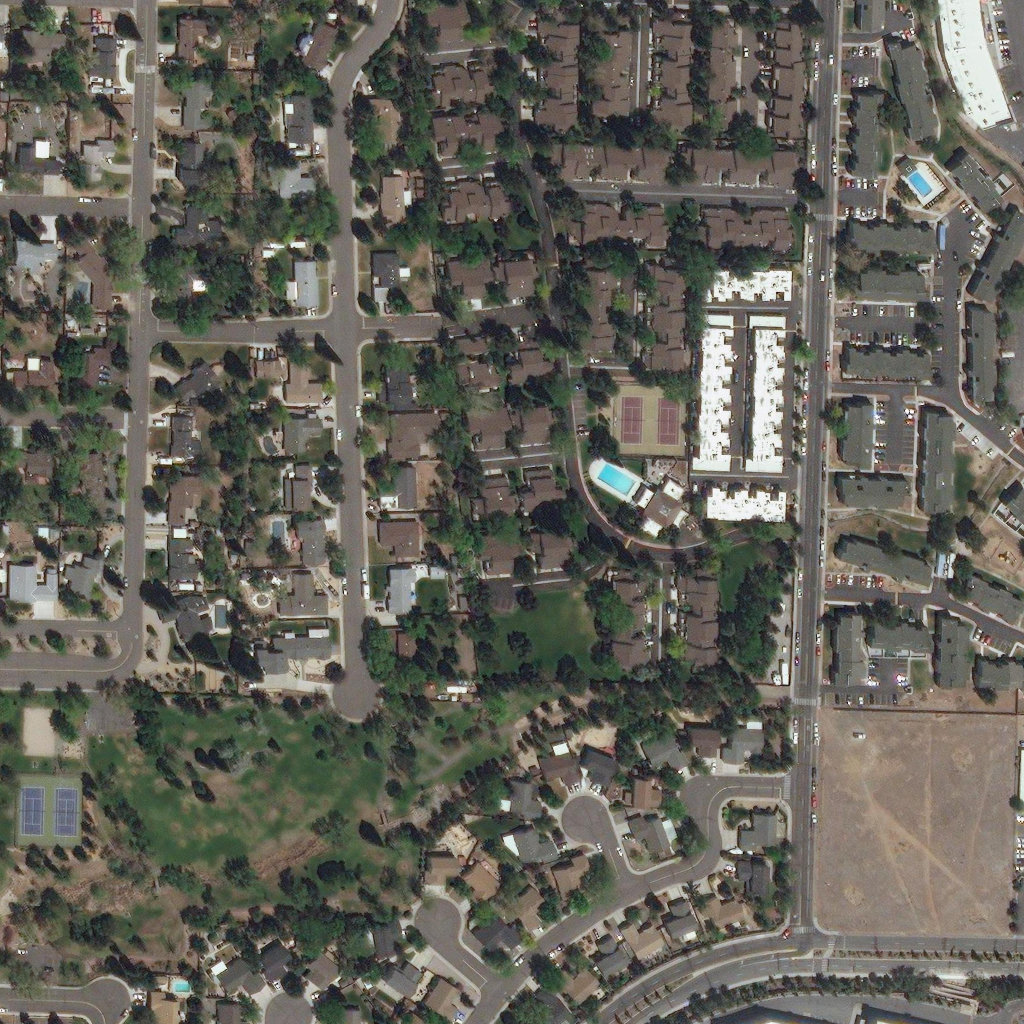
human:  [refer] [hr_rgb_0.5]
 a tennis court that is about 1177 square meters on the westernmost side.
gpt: <box>[[1, 75, 7, 82, 0]]</box>